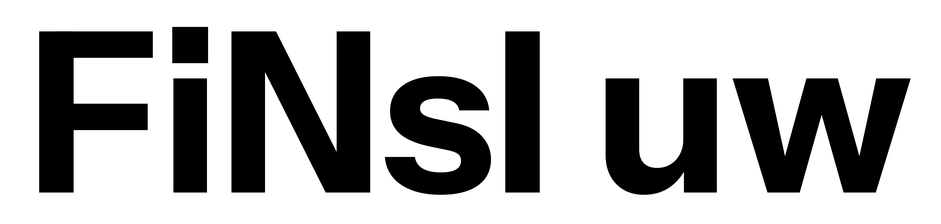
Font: InstrumentSans_Bold